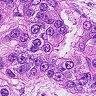
Metastatic tissue present: yes